Interaction volume radius: 5 \u00c5
Interaction volume height: 30 \u00c5
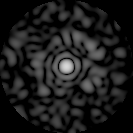
Disorder parameter: 0.8193